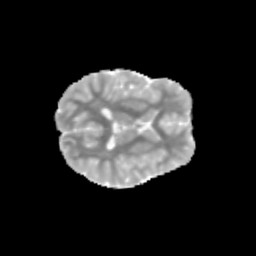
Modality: MD
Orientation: axial
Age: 10
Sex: male
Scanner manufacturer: siemens
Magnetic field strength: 3 T
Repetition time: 3.8 s
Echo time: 0.07 s